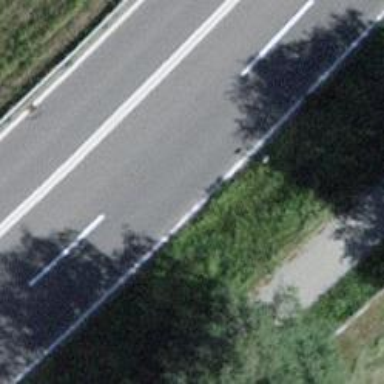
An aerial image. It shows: Asphalt trunk highway designated as motorroad.